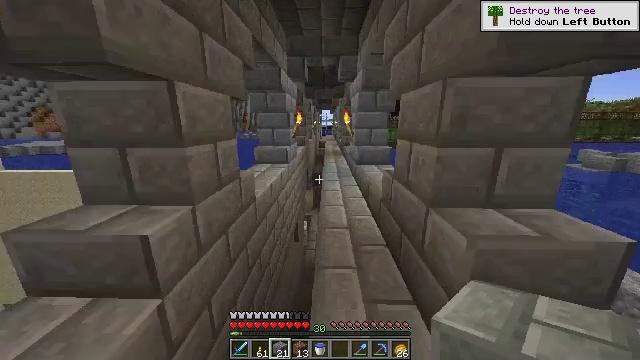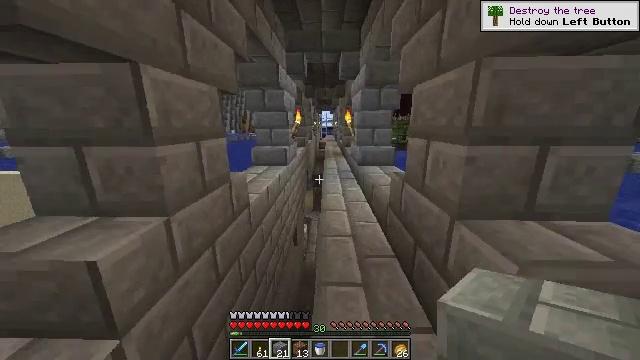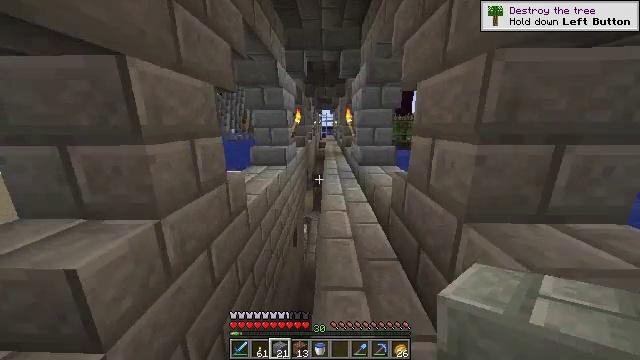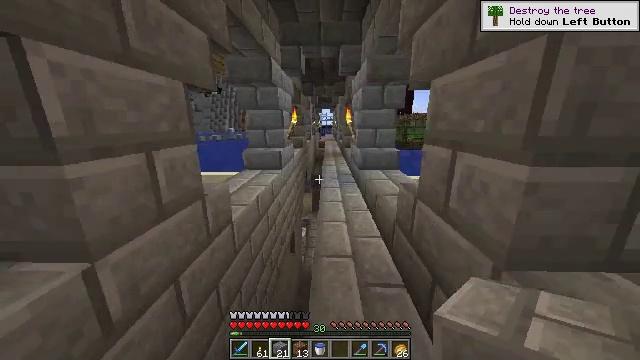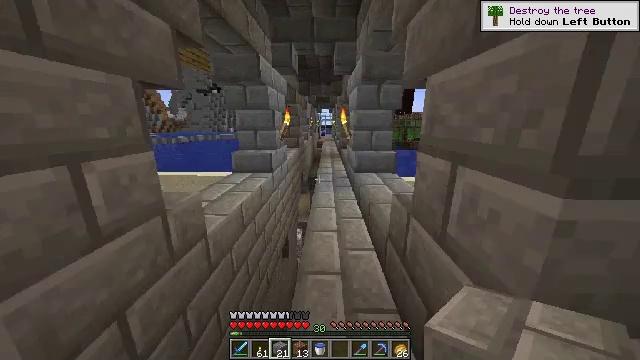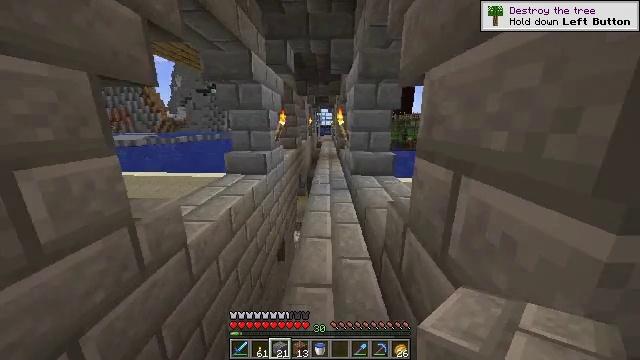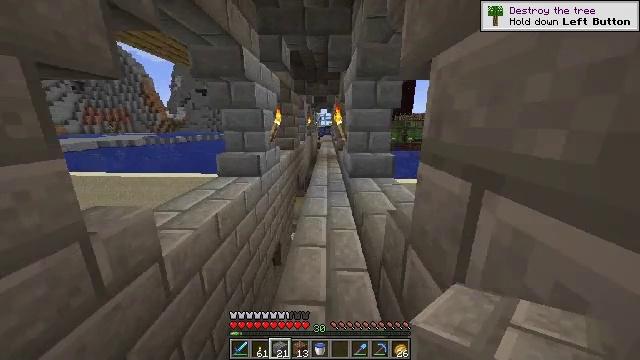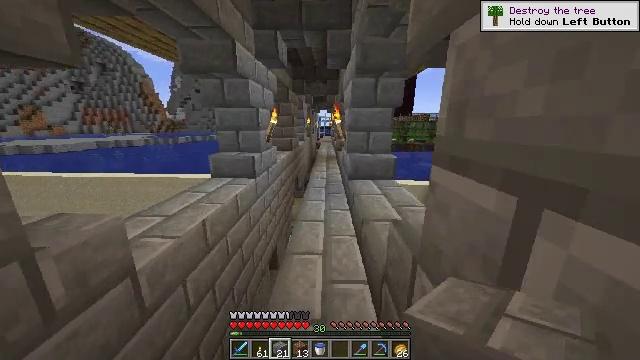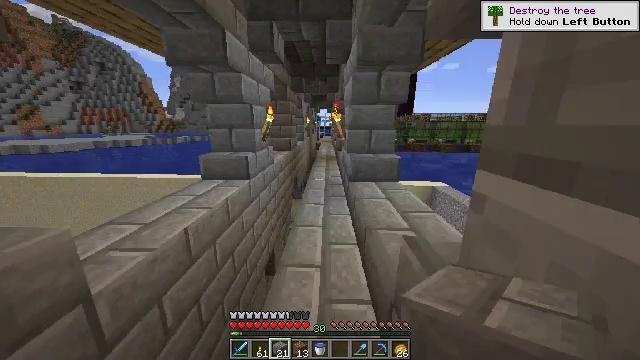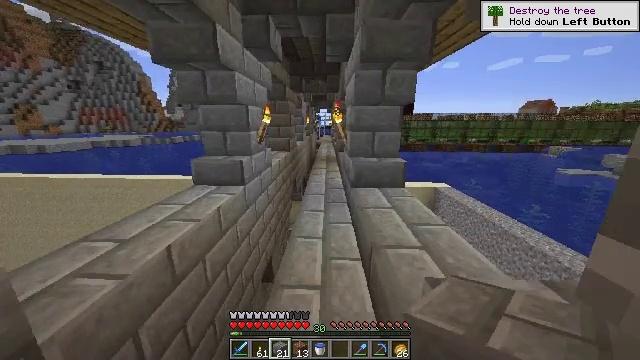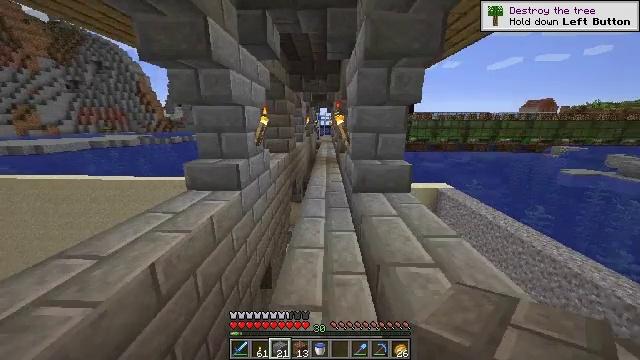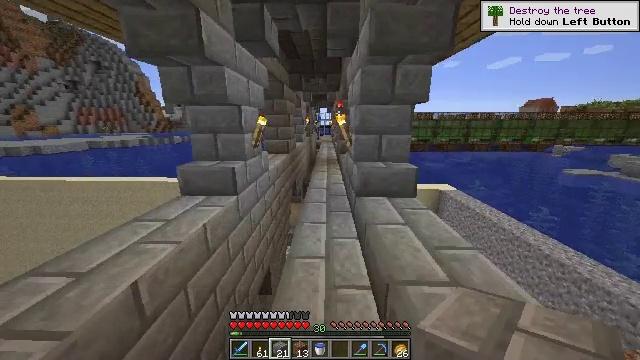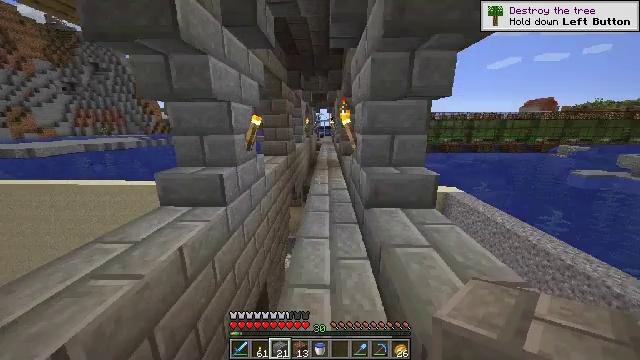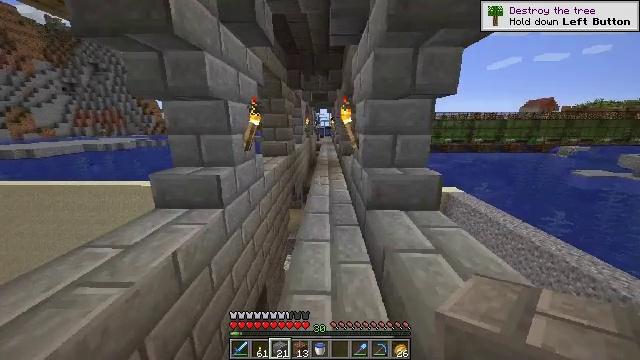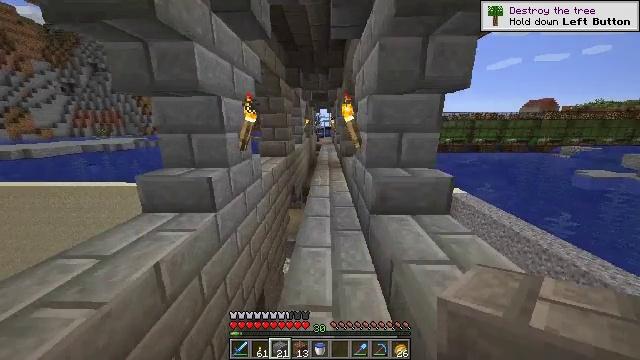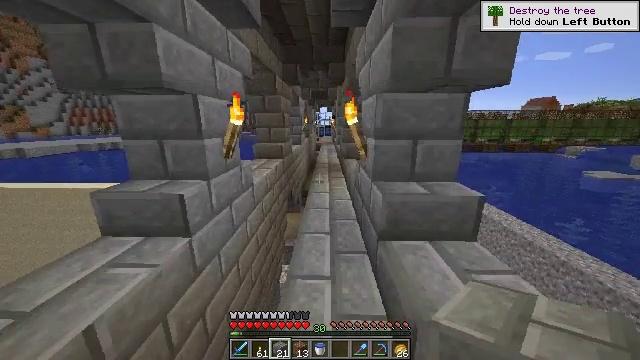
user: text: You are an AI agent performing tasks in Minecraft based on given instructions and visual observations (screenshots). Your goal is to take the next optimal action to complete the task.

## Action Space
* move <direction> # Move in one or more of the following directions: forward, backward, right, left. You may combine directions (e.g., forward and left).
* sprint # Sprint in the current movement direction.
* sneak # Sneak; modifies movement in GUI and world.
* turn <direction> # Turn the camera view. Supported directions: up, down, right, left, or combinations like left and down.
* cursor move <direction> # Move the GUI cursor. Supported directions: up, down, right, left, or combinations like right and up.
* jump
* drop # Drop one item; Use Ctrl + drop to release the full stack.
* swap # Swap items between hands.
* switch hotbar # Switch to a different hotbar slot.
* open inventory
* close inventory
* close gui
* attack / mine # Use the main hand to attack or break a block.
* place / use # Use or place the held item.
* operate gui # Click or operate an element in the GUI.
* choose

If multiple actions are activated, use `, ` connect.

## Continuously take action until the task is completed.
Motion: motion action
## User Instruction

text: Mine the brick slab on the ground.
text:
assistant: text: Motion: move forward
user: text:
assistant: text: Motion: move forward
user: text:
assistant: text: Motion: move forward and move right
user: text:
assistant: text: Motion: move forward and move right
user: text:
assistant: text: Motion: move forward
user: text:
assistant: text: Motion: move forward
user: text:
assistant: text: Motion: move forward
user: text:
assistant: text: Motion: move forward
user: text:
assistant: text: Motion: move forward
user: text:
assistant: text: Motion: move forward
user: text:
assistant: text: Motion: move forward
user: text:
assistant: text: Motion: move forward
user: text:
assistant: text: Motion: move forward
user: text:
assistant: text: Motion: move forward
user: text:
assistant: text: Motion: move forward
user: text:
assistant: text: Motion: move forward
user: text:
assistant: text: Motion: move forward
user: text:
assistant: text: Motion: move forward
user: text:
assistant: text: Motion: move forward
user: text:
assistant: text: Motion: move forward
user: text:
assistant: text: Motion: move forward
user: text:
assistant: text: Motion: move forward
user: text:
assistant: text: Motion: move forward
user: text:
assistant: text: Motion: move forward
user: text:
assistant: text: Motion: move forward
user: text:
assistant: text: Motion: move forward
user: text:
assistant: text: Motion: move forward
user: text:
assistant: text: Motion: move forward
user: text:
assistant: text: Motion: move forward
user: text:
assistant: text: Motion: move forward